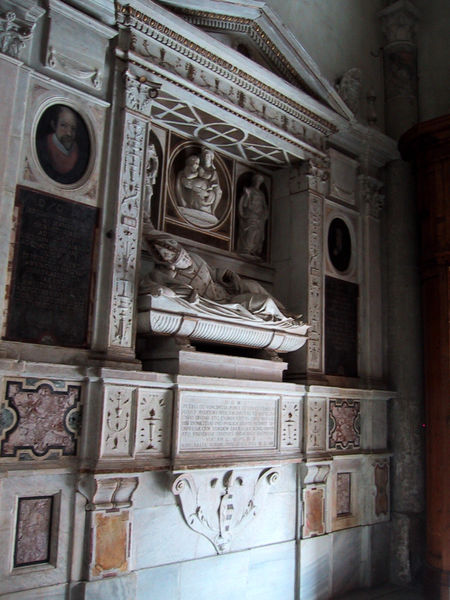
Titel: Grabmal des Bischof Pietro da Vicenza
Künstler: Andrea Sansovino
Standort: Rom, S. Maria in Aracoeli (EU - I - Latium)
Schlagwörter: mann, marmor, säule, dach, wand, stein, bild, portrait, porträt, kirche, figur, kind, borte, rund, skulptur, statue, relief, schrift, giebel, pilaster, figuren, bischof, tafel, bordüre, inschrift, stuck, liegend, foto, nische, kreuz, architrav, gruft, sarg, grab, maria, urne, grabmal, kapitel, lager, nischen, ädikula, sarkophag, epitaph, gebeine, medallions, statute, meißel, s#ulen